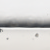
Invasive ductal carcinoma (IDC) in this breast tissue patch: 0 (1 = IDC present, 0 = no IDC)